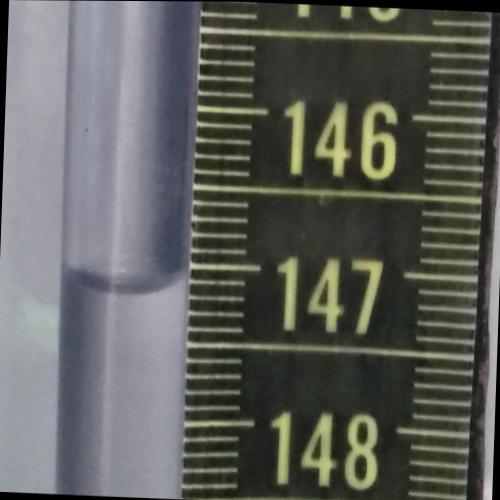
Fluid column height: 147.2 cm